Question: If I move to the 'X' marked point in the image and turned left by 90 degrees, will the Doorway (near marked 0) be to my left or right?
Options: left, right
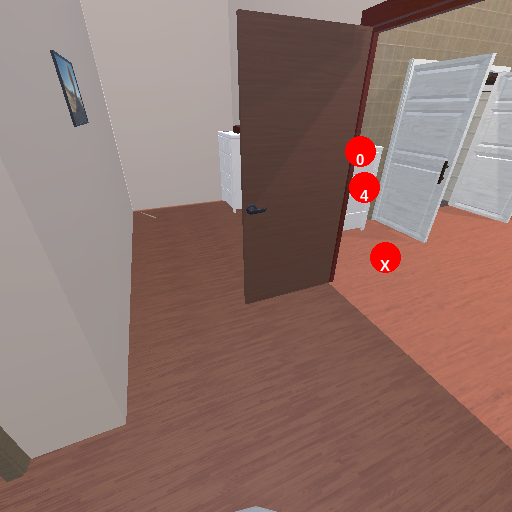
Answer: left